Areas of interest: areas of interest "Tengfei Sports Center (Tennis & Badminton)"
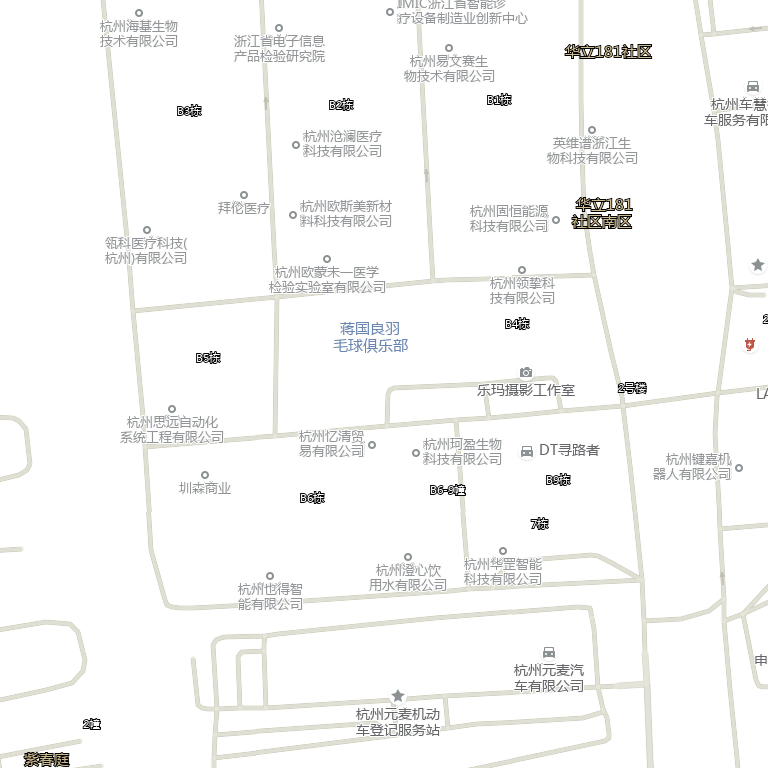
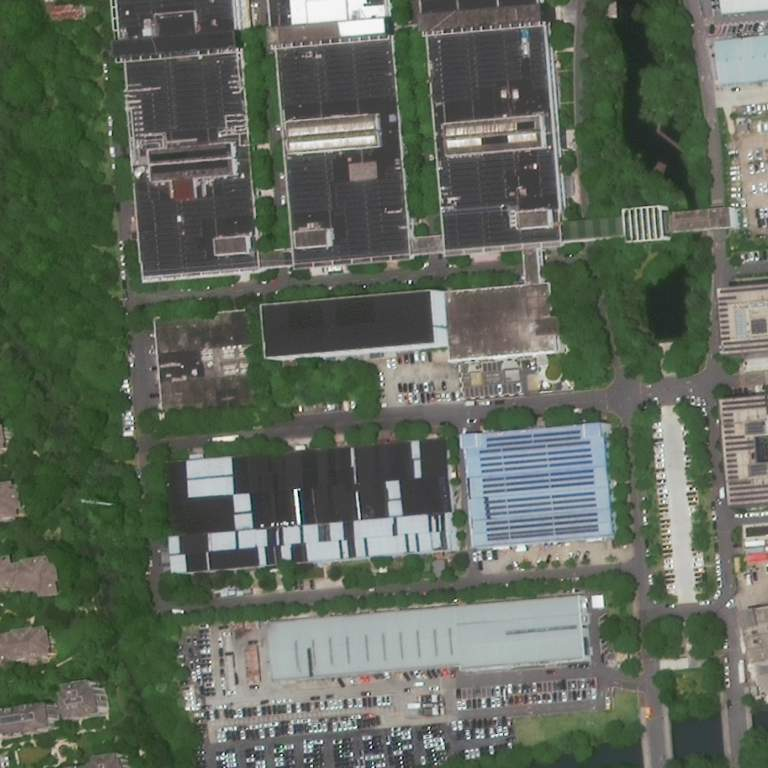